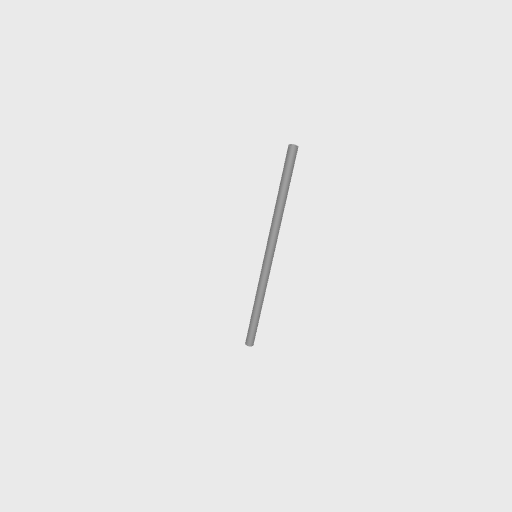
Part: AluminumTube10ID12OD300